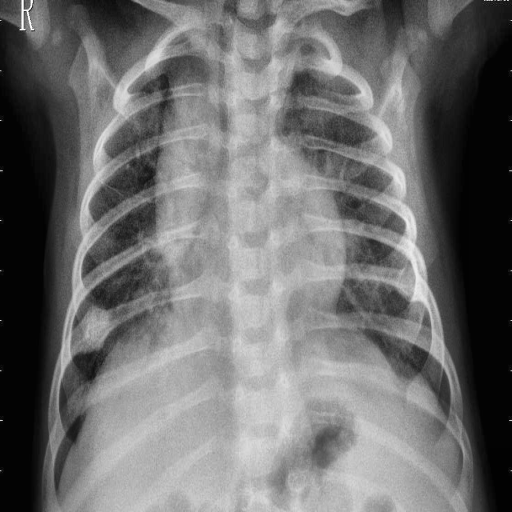
Finding: PNEUMONIA